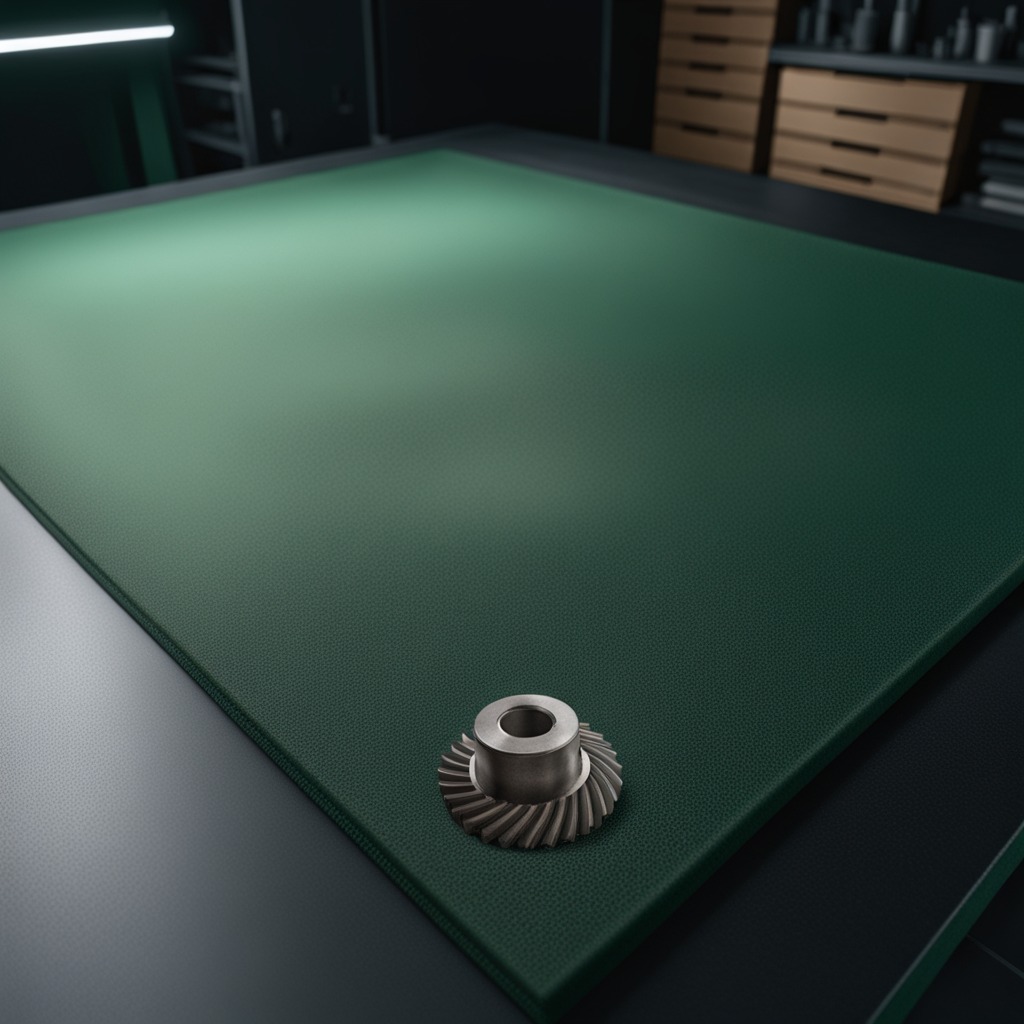
A steel gear with teeth lies on the clean granite tabletop inside a workshop at night.